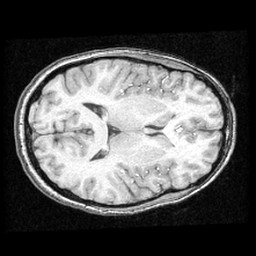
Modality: T1w
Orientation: axial
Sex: female
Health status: ill
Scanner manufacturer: ge
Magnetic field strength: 1.5 T
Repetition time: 21 s
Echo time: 0.008 s